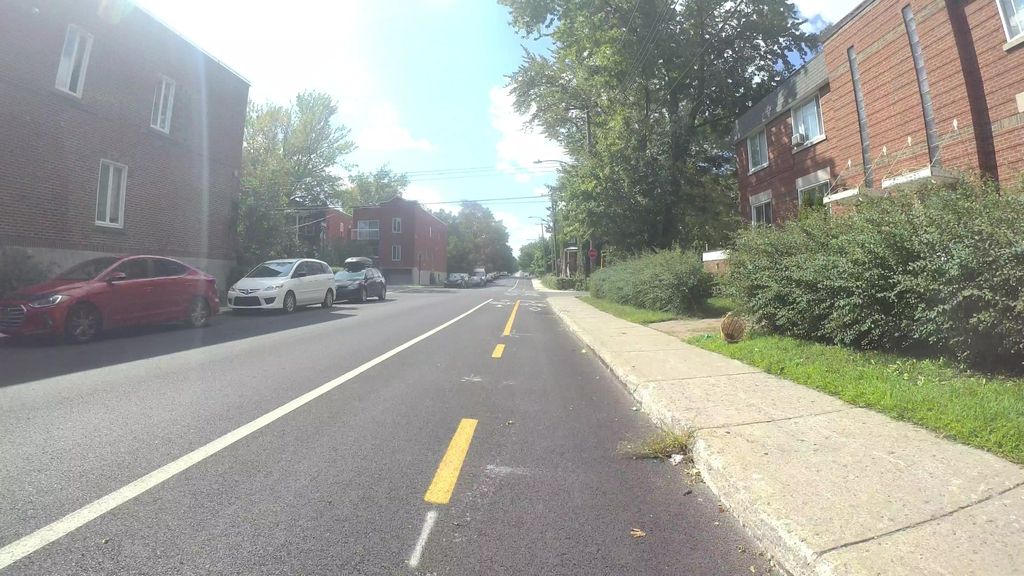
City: montreal